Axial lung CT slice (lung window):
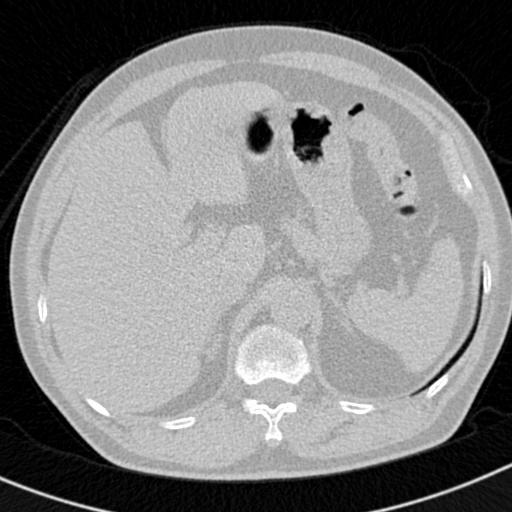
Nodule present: no